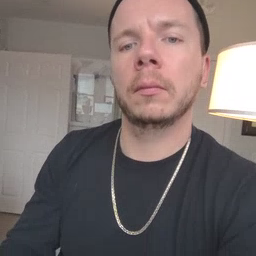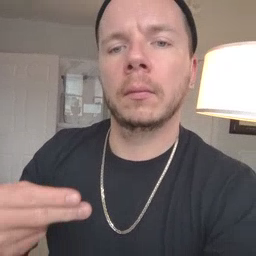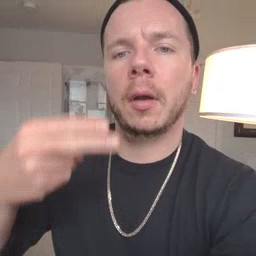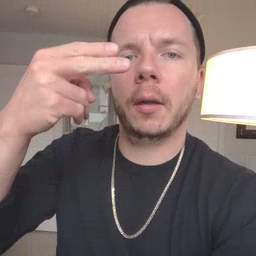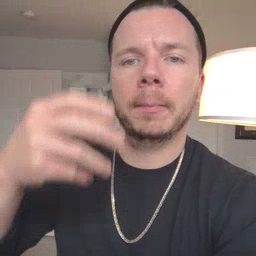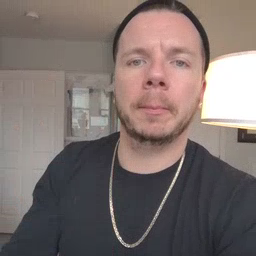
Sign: high